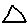
Label: triangle